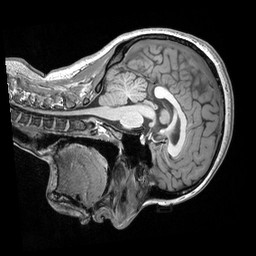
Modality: T1w
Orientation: sagittal
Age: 22
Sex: female
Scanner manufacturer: siemens
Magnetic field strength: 3 T
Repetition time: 2.53 s
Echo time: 0.00298 s